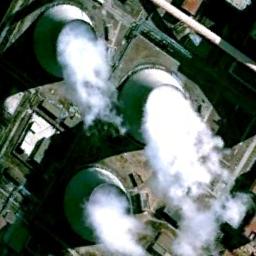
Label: thermal_power_station